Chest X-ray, PA view. Patient: 38 years old, sex M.
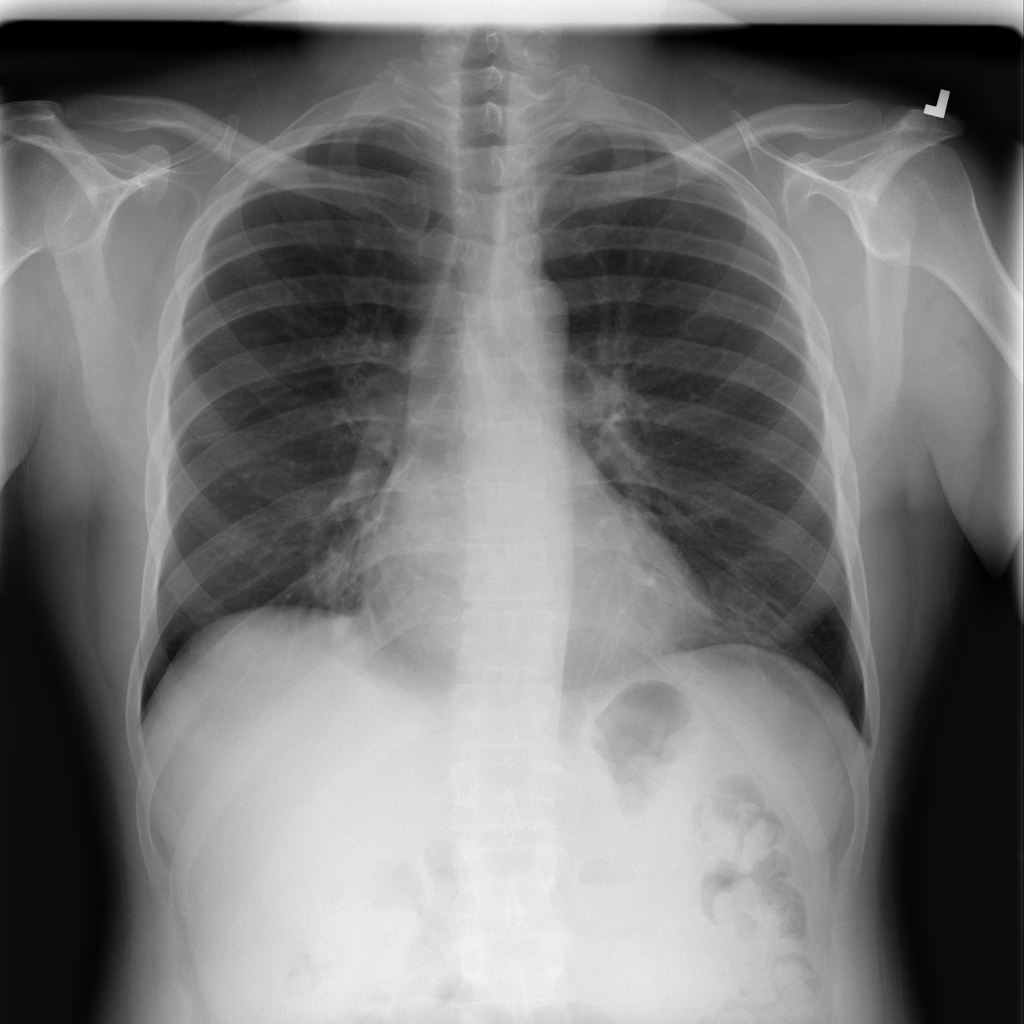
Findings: No Finding